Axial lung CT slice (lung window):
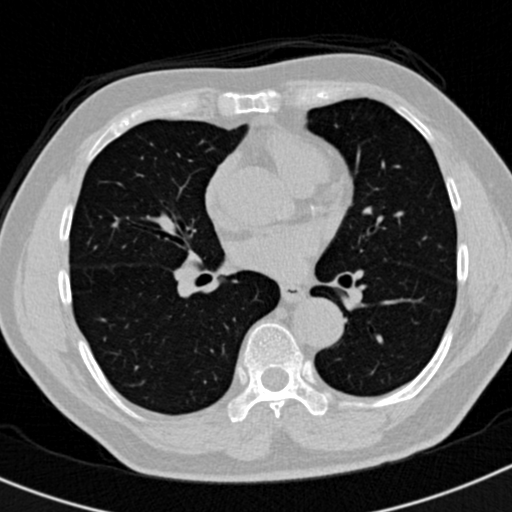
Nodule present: no